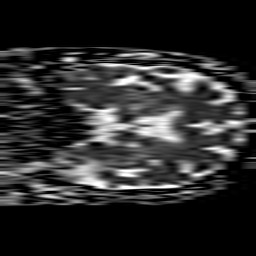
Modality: ADC
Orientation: coronal
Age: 77
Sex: female
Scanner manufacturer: philips
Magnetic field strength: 1.5 T
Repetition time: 3.487 s
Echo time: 0.09565 s